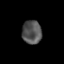
Tissue: lung
Cell type: Endothelial cells
Senescence score: 0.228
Nuclear area (px): 451
Mean DAPI intensity: 83.264